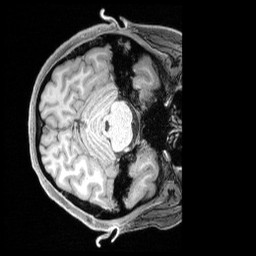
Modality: T1w
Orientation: axial
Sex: female
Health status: ill
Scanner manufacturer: siemens
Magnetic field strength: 3 T
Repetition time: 2.4 s
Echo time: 0.00201 s